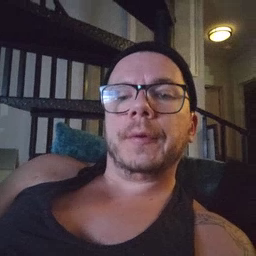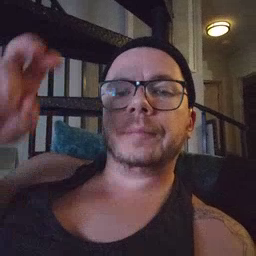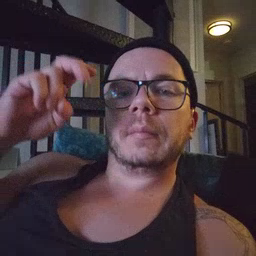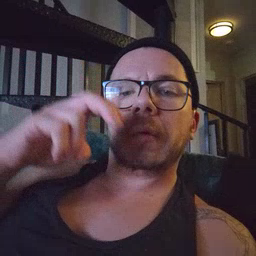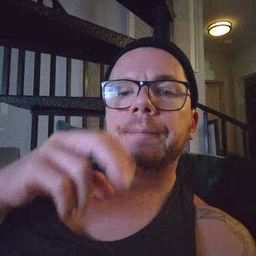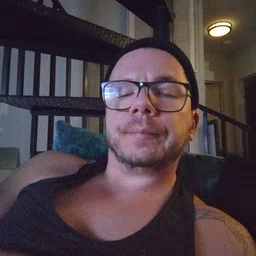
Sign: stairs